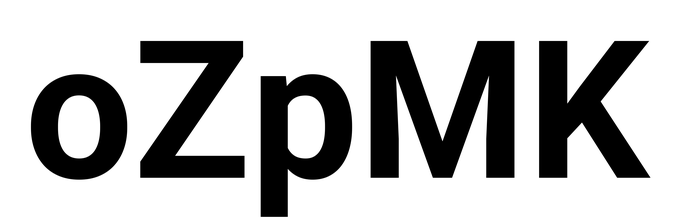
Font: Roboto_Bold